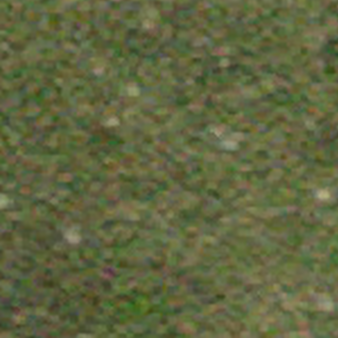
Label: other